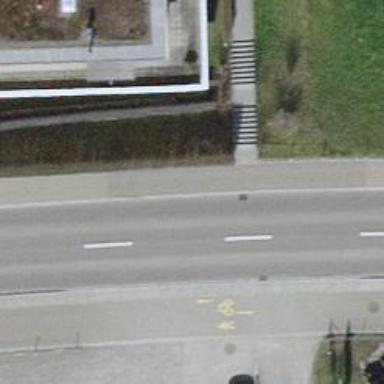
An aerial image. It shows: Footway along the road.